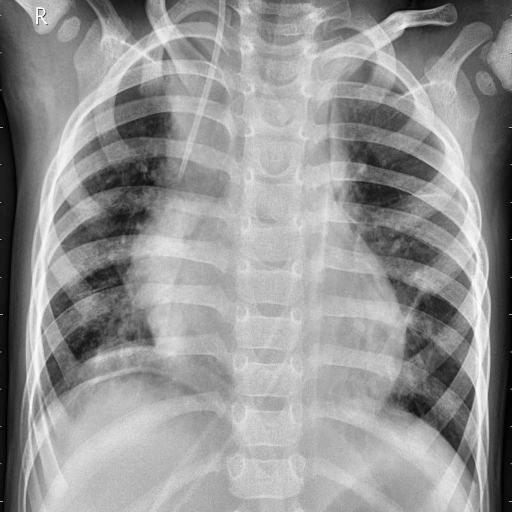
Finding: PNEUMONIA